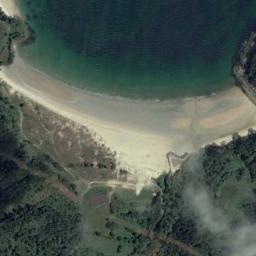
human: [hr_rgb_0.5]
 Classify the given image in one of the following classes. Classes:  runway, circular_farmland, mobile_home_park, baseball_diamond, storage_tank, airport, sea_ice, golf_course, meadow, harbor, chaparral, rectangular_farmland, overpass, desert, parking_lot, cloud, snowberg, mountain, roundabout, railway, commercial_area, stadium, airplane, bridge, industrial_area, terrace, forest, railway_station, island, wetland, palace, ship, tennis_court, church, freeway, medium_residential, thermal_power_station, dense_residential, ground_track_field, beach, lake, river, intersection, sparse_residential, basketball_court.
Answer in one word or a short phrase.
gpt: beach